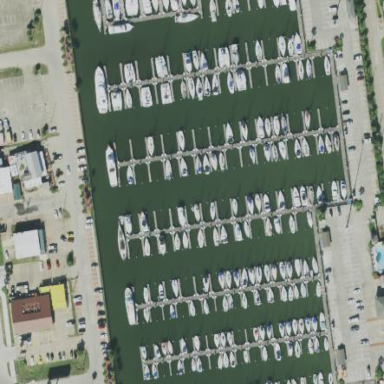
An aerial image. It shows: Marina situated within harbor area.